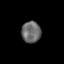
Tissue: skin
Cell type: Epithelial cells
Senescence score: 0.2779
Nuclear area (px): 410
Mean DAPI intensity: 105.539